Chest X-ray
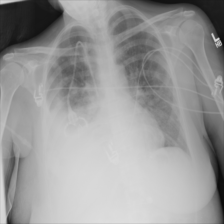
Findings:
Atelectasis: positive
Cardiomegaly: negative
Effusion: positive
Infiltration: negative
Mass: negative
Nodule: positive
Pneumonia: negative
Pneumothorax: negative
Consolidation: negative
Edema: negative
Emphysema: negative
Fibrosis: negative
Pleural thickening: negative
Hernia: negative